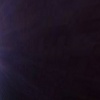
Label: space